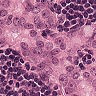
Metastatic tissue present: yes